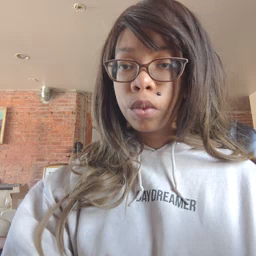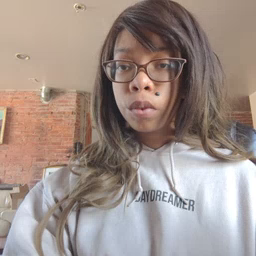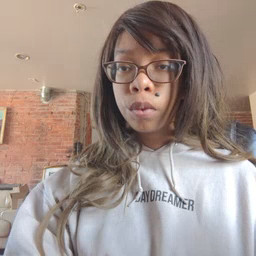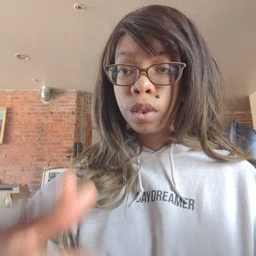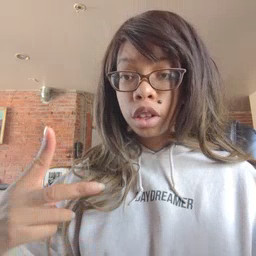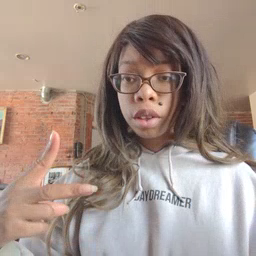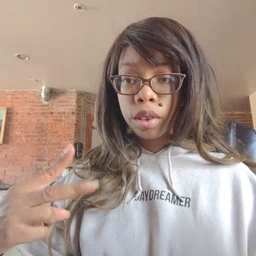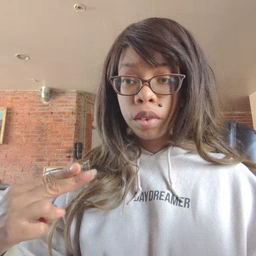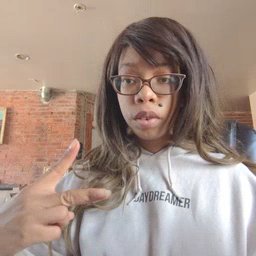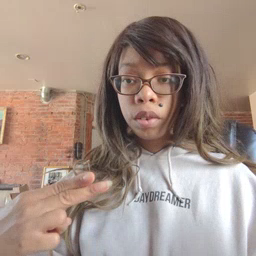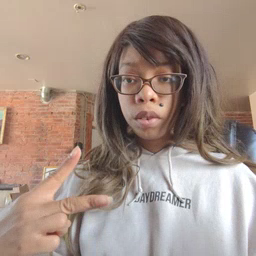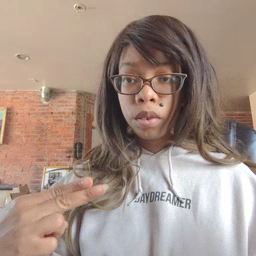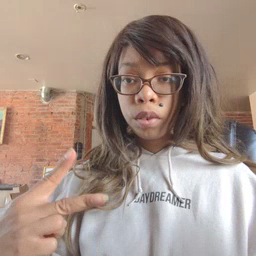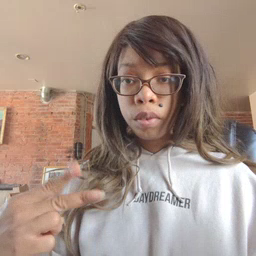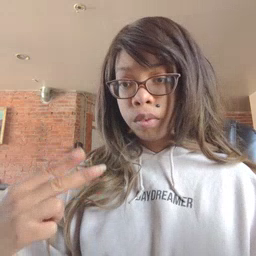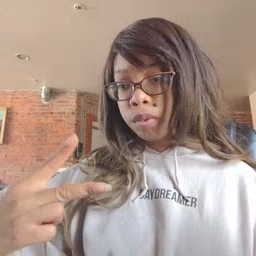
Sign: scissors